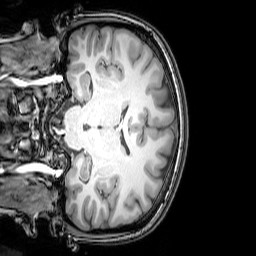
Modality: T1w
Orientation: coronal
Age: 23
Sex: female
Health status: healthy
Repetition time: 0.081 s
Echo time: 0.037 s